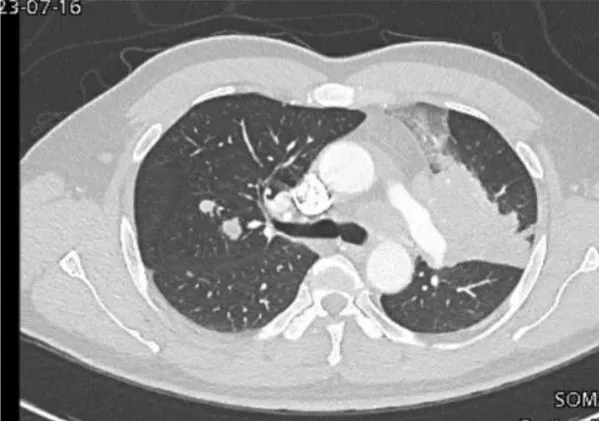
Large left lung mass with multiple bilateral pulmonary nodules.
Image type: radiology (ct)